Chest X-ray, PA view. Patient: 47 years old, sex M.
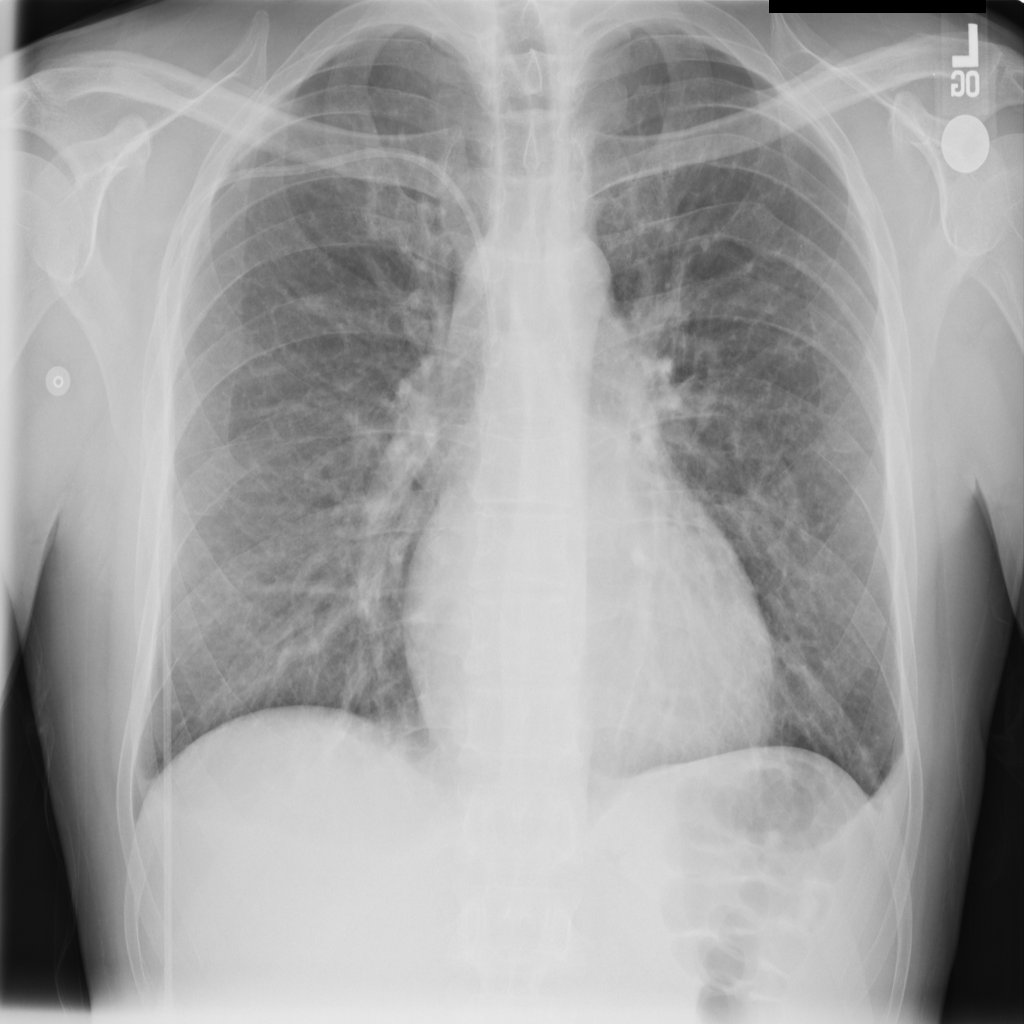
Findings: No Finding